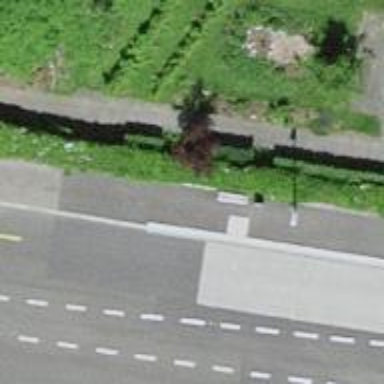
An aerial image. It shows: Bus stop with platform for public transport.